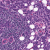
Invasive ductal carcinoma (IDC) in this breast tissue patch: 1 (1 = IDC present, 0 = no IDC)